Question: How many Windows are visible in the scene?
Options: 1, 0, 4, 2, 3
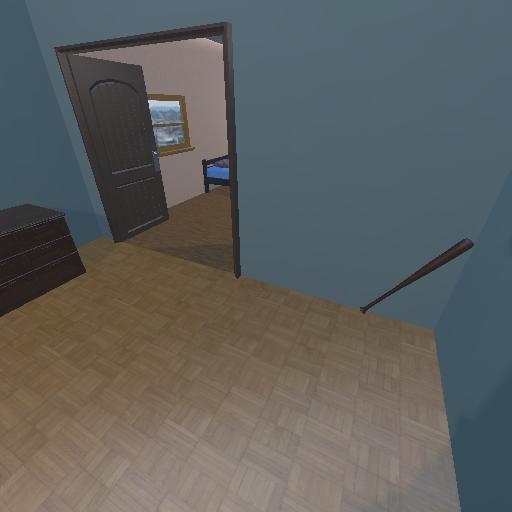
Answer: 1